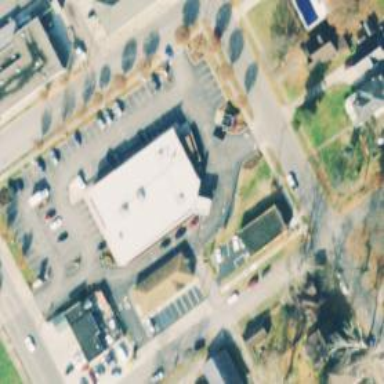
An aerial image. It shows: Pharmacy providing healthcare services.